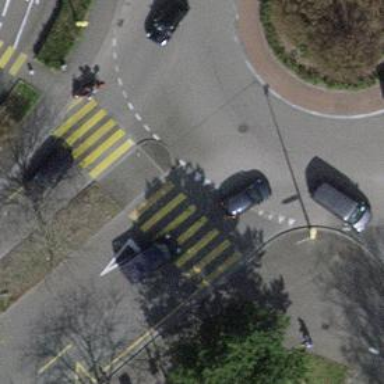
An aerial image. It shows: Uncontrolled zebra crossing with marked island on the road.